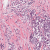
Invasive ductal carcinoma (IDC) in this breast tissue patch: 1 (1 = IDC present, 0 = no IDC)